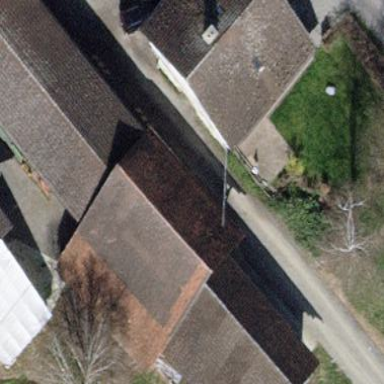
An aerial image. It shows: Gabled roof on farm auxiliary building.